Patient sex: M
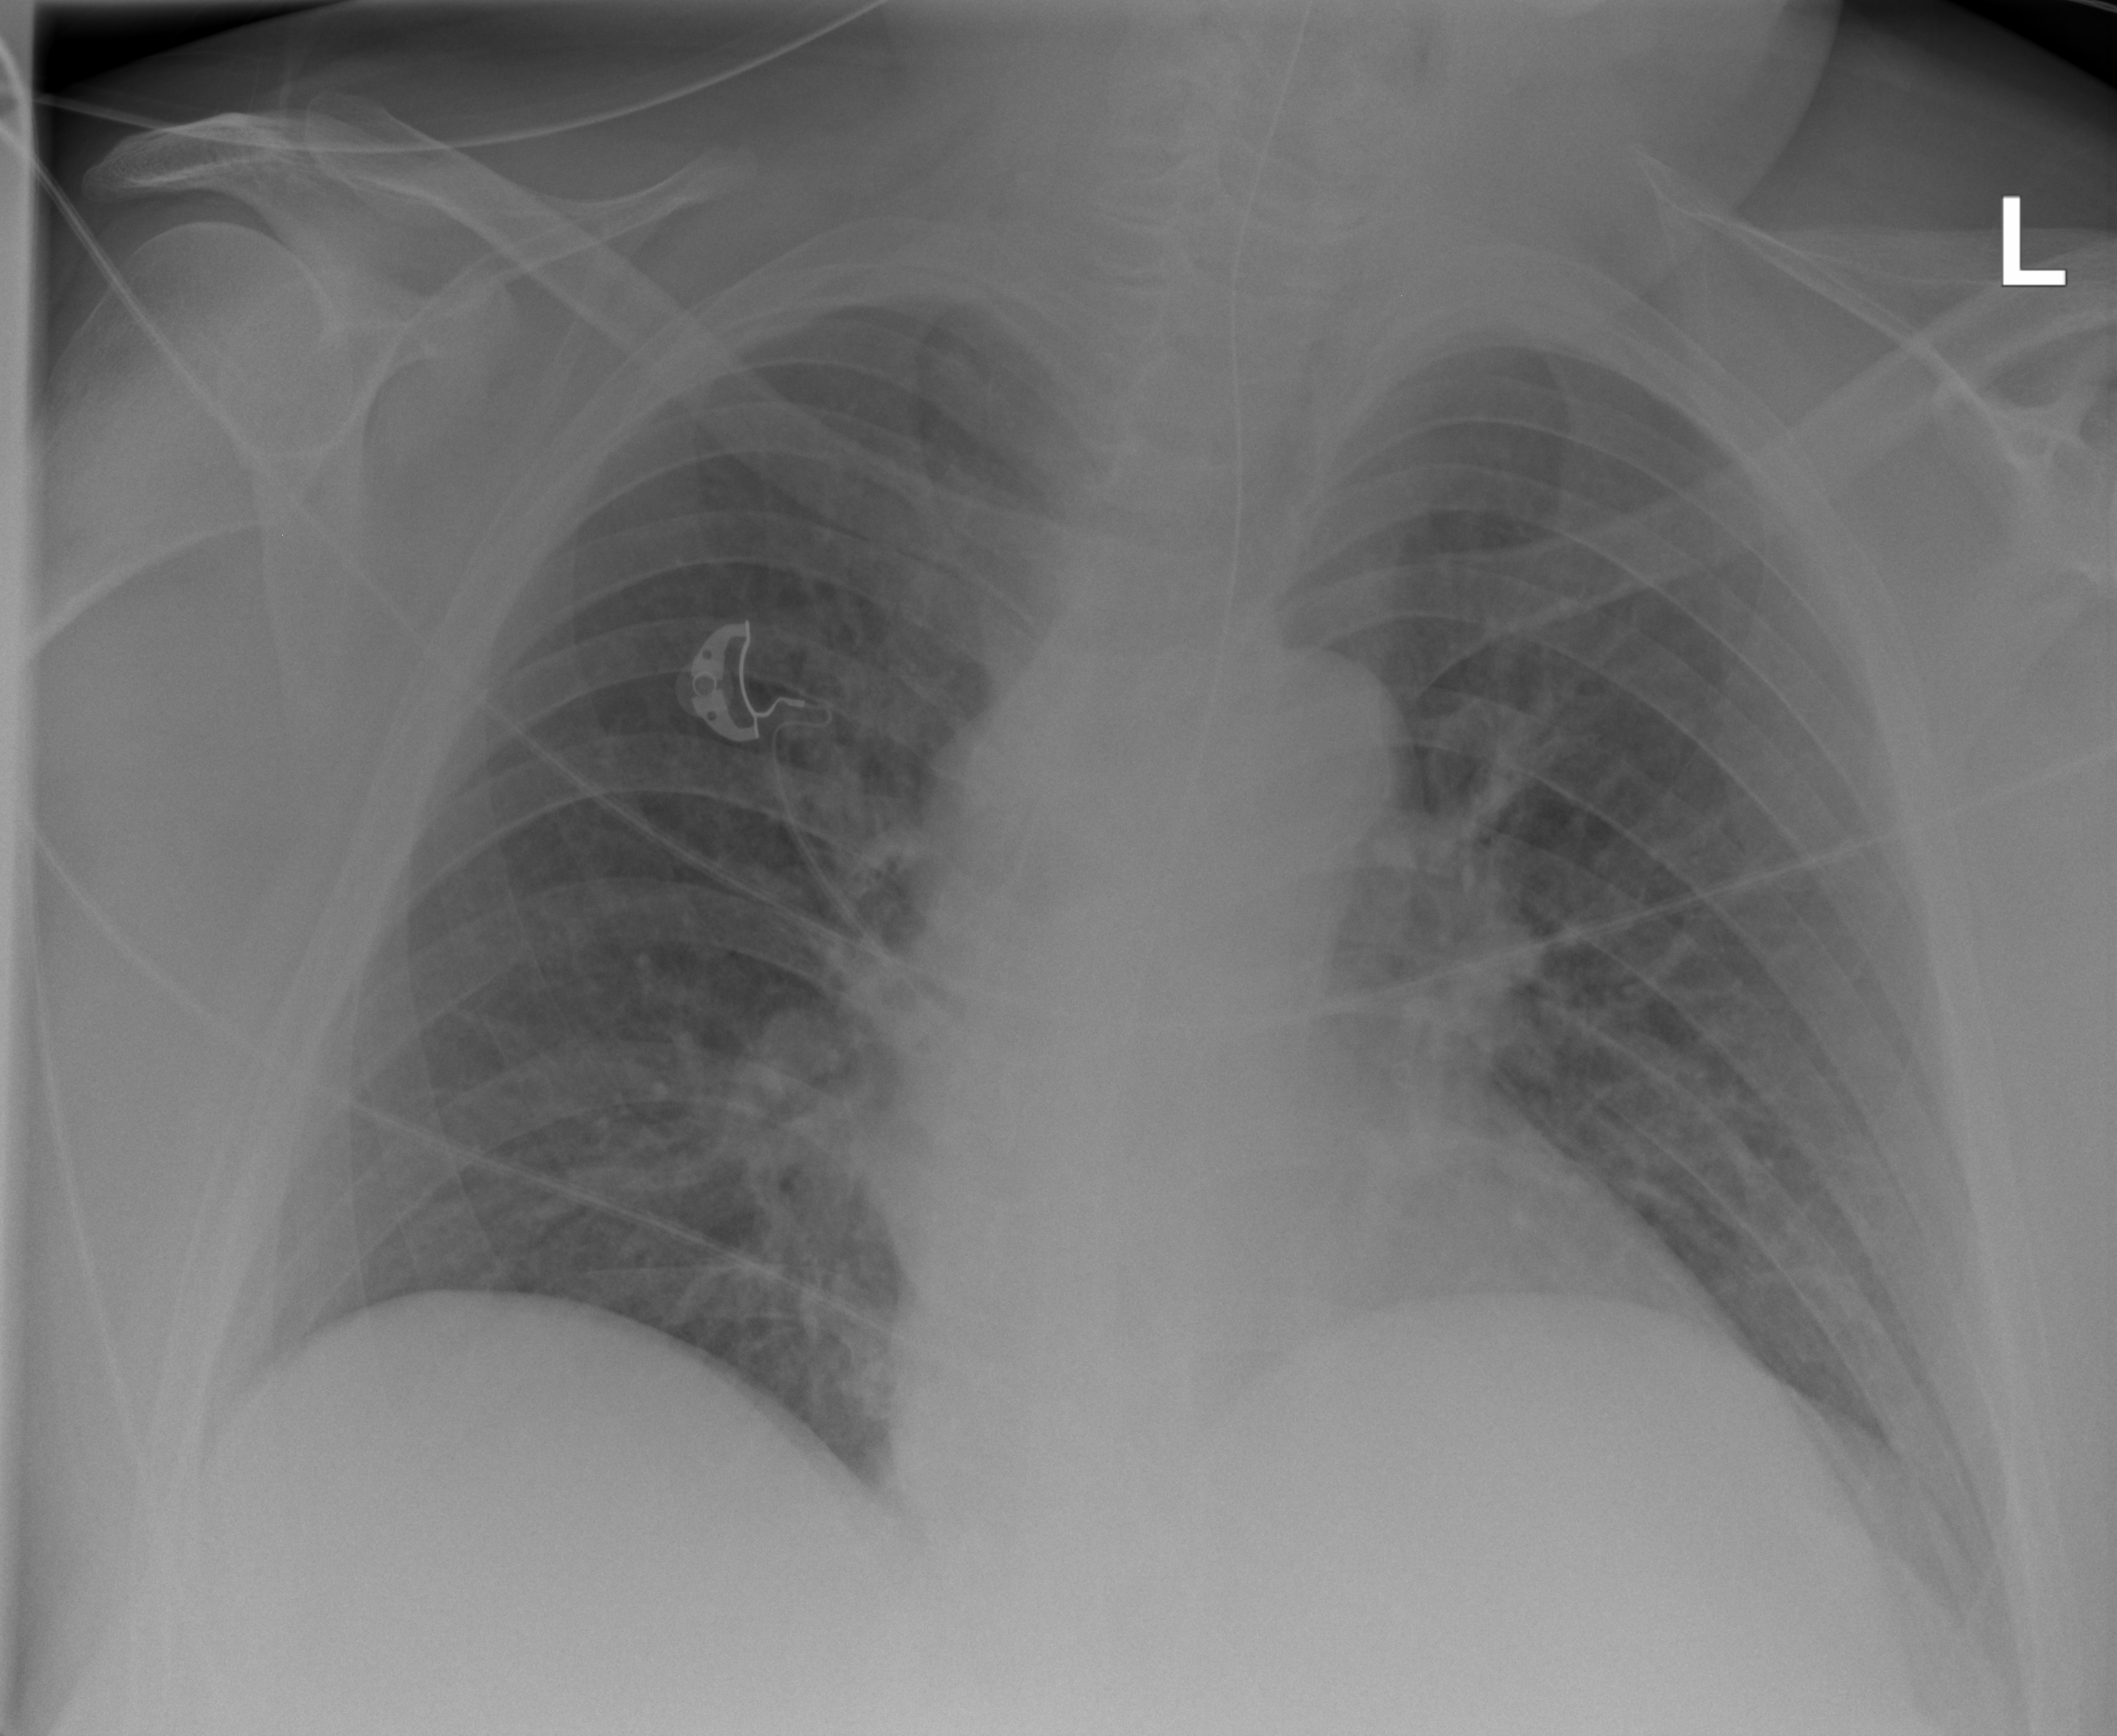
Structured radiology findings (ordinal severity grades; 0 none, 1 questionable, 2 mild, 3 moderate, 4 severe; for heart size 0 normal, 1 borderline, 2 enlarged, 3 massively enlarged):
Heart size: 2
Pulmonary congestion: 0
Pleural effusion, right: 0
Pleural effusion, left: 1
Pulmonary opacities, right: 0
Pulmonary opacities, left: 0
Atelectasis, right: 1
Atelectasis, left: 2